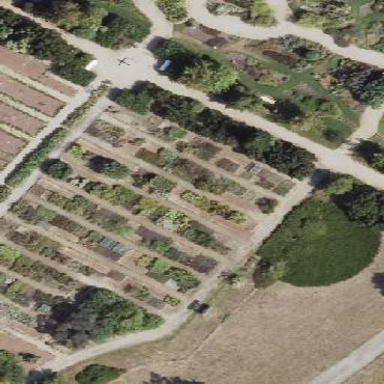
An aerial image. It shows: Flowerbed that is used for landscaping or gardening purposes.